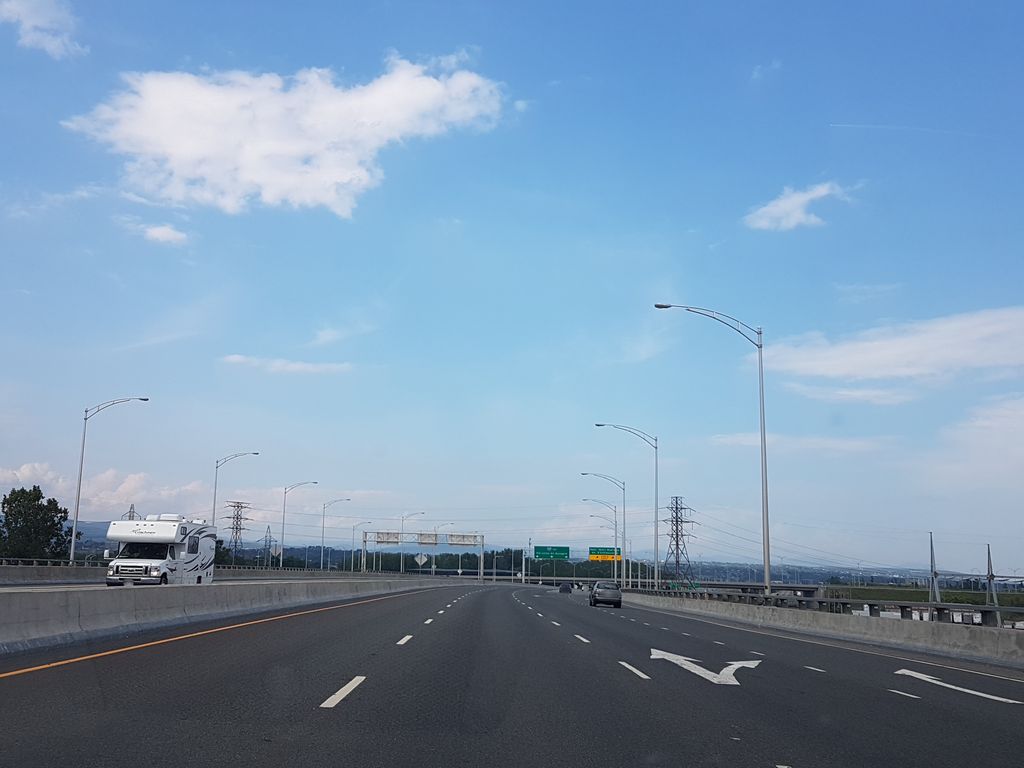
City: quebec_city